Question: I accidently held the power button in MyAVD for too long and it started to shut down, and now it won't stop. I've restarted my computer, closed my IDE, re-ran my code, and it always shows up like so;

In Logcat it shows:
'''
12-16 20:37:19.402: ERROR/DropBoxManagerService(284): Can't write: system_app_strictmode
java.io.FileNotFoundException: /data/system/dropbox/drop171.tmp: open failed: EROFS (Read-only file system)
at libcore.io.IoBridge.open(IoBridge.java:416)
at java.io.FileOutputStream.<init>(FileOutputStream.java:88)
at java.io.FileOutputStream.<init>(FileOutputStream.java:73)
at com.android.server.DropBoxManagerService.add(DropBoxManagerService.java:210)
at android.os.DropBoxManager.addText(DropBoxManager.java:272)
at com.android.server.am.ActivityManagerService$11.run(ActivityManagerService.java:8339)
Caused by: libcore.io.ErrnoException: open failed: EROFS (Read-only file system)
at libcore.io.Posix.open(Native Method)
at libcore.io.BlockGuardOs.open(BlockGuardOs.java:110)
at libcore.io.IoBridge.open(IoBridge.java:400)
... 5 more
12-16 20:37:19.441: WARN/Trace(284): Unexpected value from nativeGetEnabledTags: 0
12-16 20:37:19.441: WARN/Trace(284): Unexpected value from nativeGetEnabledTags: 0
12-16 20:37:19.441: INFO/Choreographer(284): Skipped 51 frames! The application may be doing too much work on its main thread.
12-16 20:37:19.441: WARN/Trace(284): Unexpected value from nativeGetEnabledTags: 0
'''
Anyone know how to fix this problem?
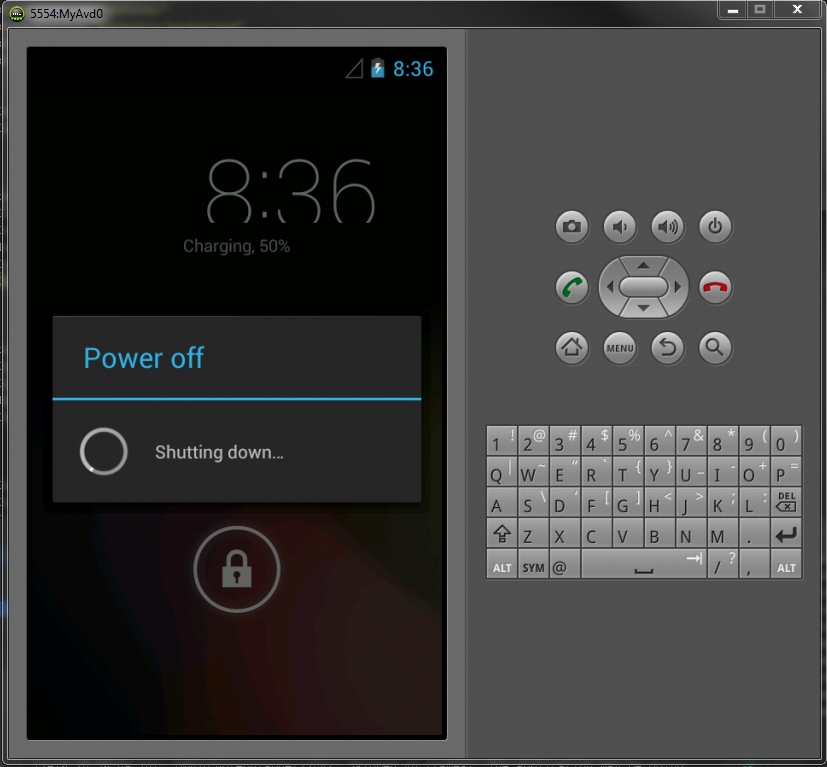
Answer: Go to your AVD manager, select your emulator and go into Edit..., then uncheck "Snapshot" and try again.